Question: How i can change class-path in mainfest file.
I have external jar file in folder:
'''
Class-Path: folder/AbsoluteLayout.jar
'''
I want to add my external jar file to my and change mainfast..
What should I write in mainfestu to link against the library into my jar..
'''
Class-Path: path to my externalJar in MyProject.jar
'''

I hope you understand, thank you :-)
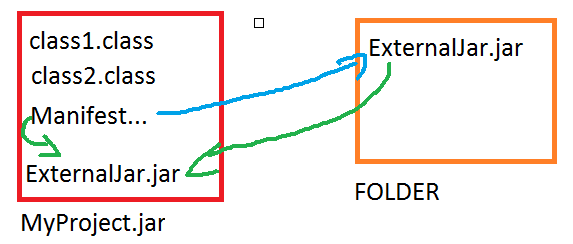
Answer: You can do :
'''
jar cfm jar-file manifest-addition input-file(s)
'''
- 'c'- 'm'- 'f'- 'manifest-addition'
More info:
- <URL>